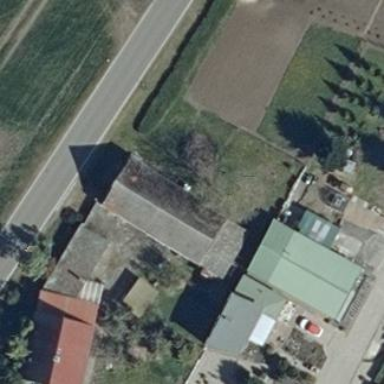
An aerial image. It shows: Building.